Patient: sex M, age 45
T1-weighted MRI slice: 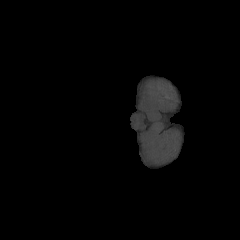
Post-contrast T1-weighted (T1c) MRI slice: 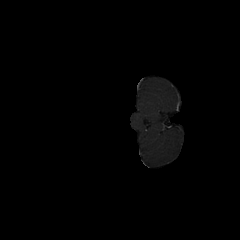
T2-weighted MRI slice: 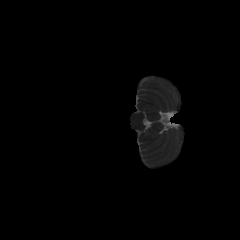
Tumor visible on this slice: no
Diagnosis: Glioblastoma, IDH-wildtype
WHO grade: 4